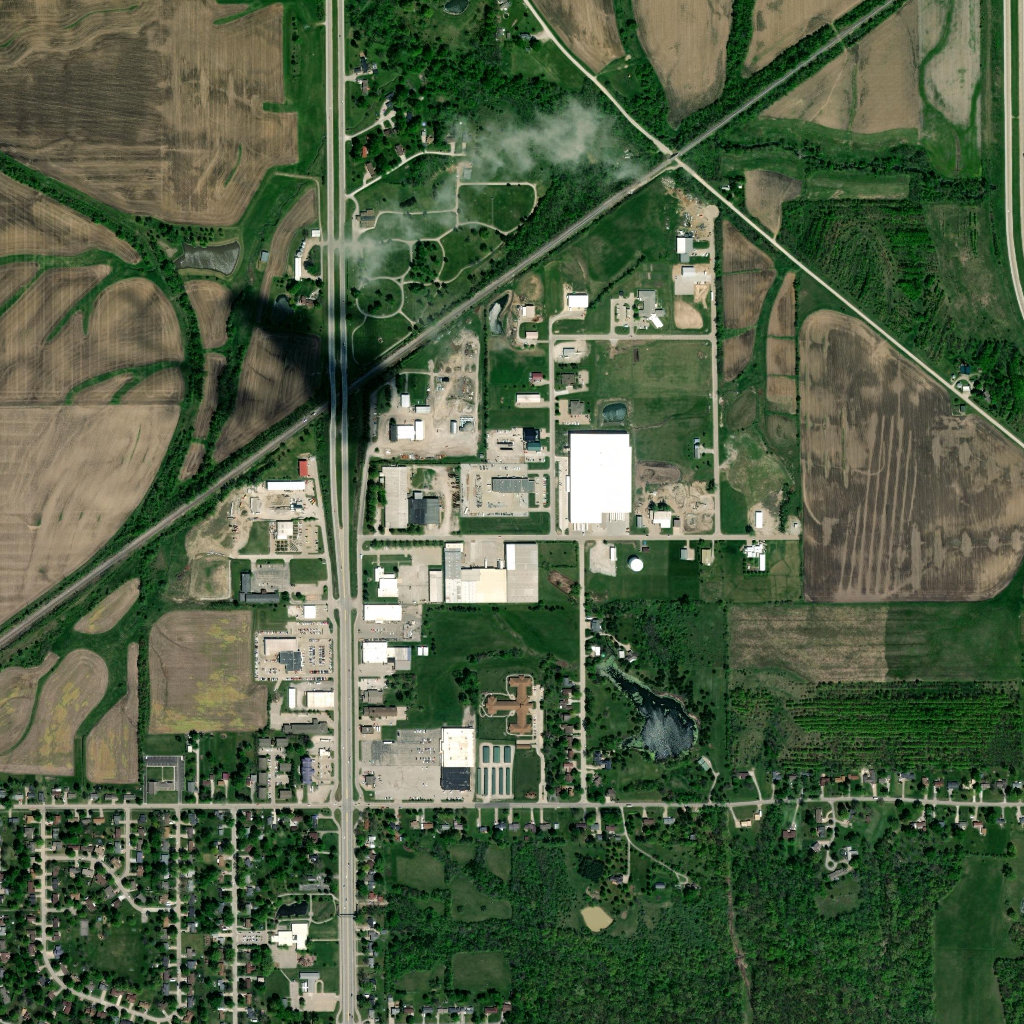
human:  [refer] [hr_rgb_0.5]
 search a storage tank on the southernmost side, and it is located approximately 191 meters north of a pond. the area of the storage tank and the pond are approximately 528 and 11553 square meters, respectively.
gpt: <box>[[61, 54, 62, 55, 0]]</box>

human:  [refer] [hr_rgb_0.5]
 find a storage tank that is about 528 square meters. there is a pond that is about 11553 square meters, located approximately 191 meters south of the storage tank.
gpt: <box>[[61, 54, 62, 55, 0]]</box>

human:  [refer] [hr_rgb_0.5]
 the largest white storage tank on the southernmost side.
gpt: <box>[[61, 54, 62, 55, 0]]</box>